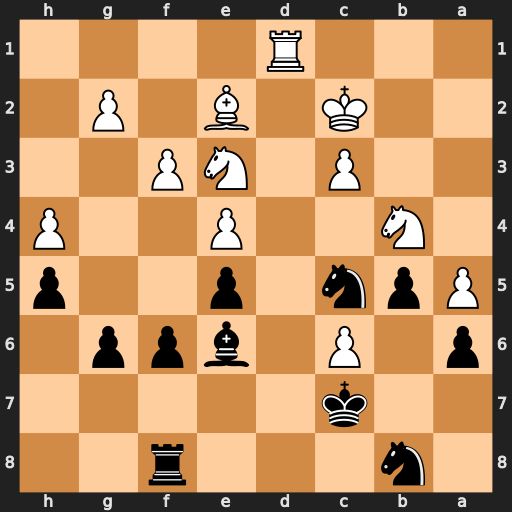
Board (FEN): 1n3r2/2k5/p1P1bpp1/Ppn1p2p/1N2P2P/2P1NP2/2K1B1P1/3R4
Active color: b
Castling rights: -
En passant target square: -
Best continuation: Bb3+ Kb2 Bxd1 Ned5+ Kd6